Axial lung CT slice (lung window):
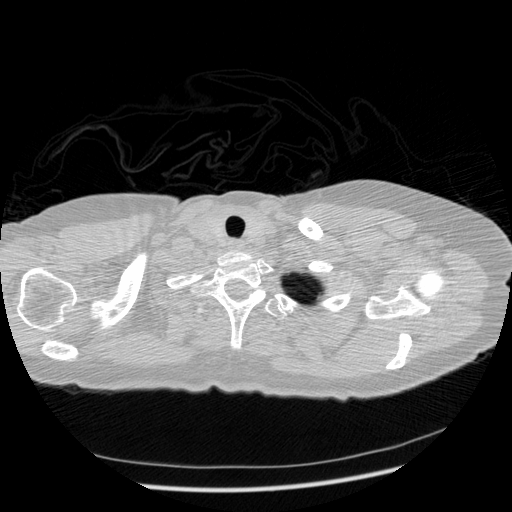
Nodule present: no